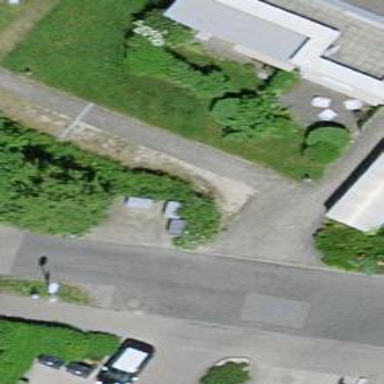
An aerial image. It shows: Group of garages.